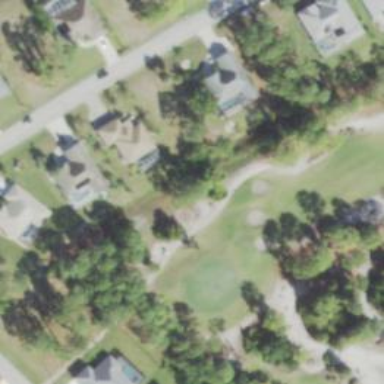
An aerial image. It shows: Path for both roads and golfers.